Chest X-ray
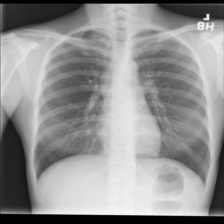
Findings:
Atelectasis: negative
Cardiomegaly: negative
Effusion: negative
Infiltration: negative
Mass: negative
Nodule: negative
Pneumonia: negative
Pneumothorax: negative
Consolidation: negative
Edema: negative
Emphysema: negative
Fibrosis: negative
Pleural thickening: negative
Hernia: negative